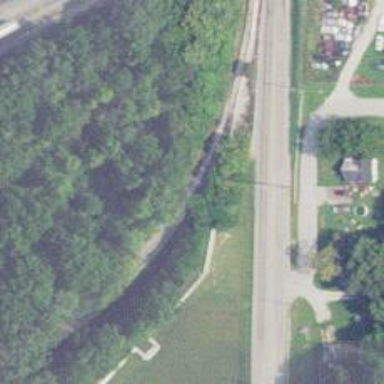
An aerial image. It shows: Railway spur service.